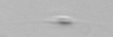
Label: Cylindrotheca_morphotype1